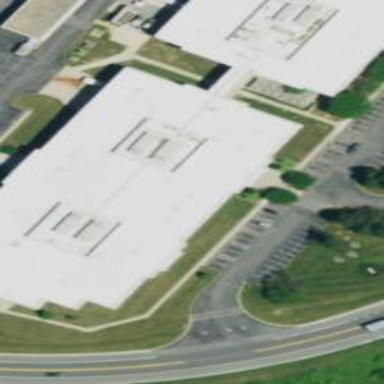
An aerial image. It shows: Commercial building.